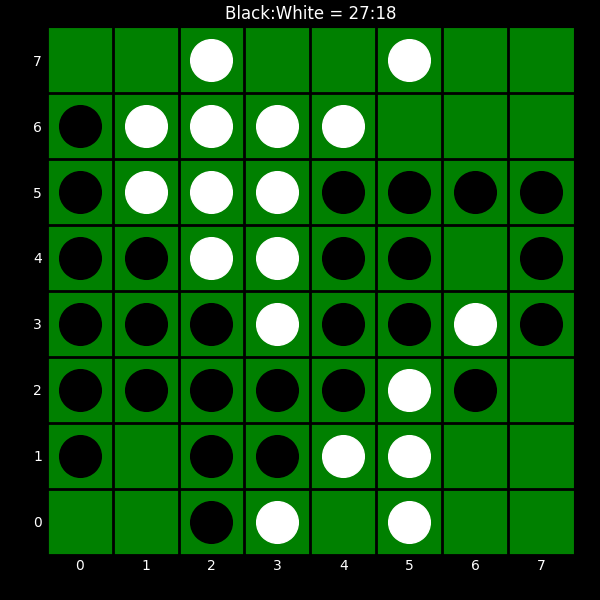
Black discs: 27
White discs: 18